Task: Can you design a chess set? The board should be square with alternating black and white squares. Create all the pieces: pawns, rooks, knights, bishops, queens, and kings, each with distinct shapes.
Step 3453:
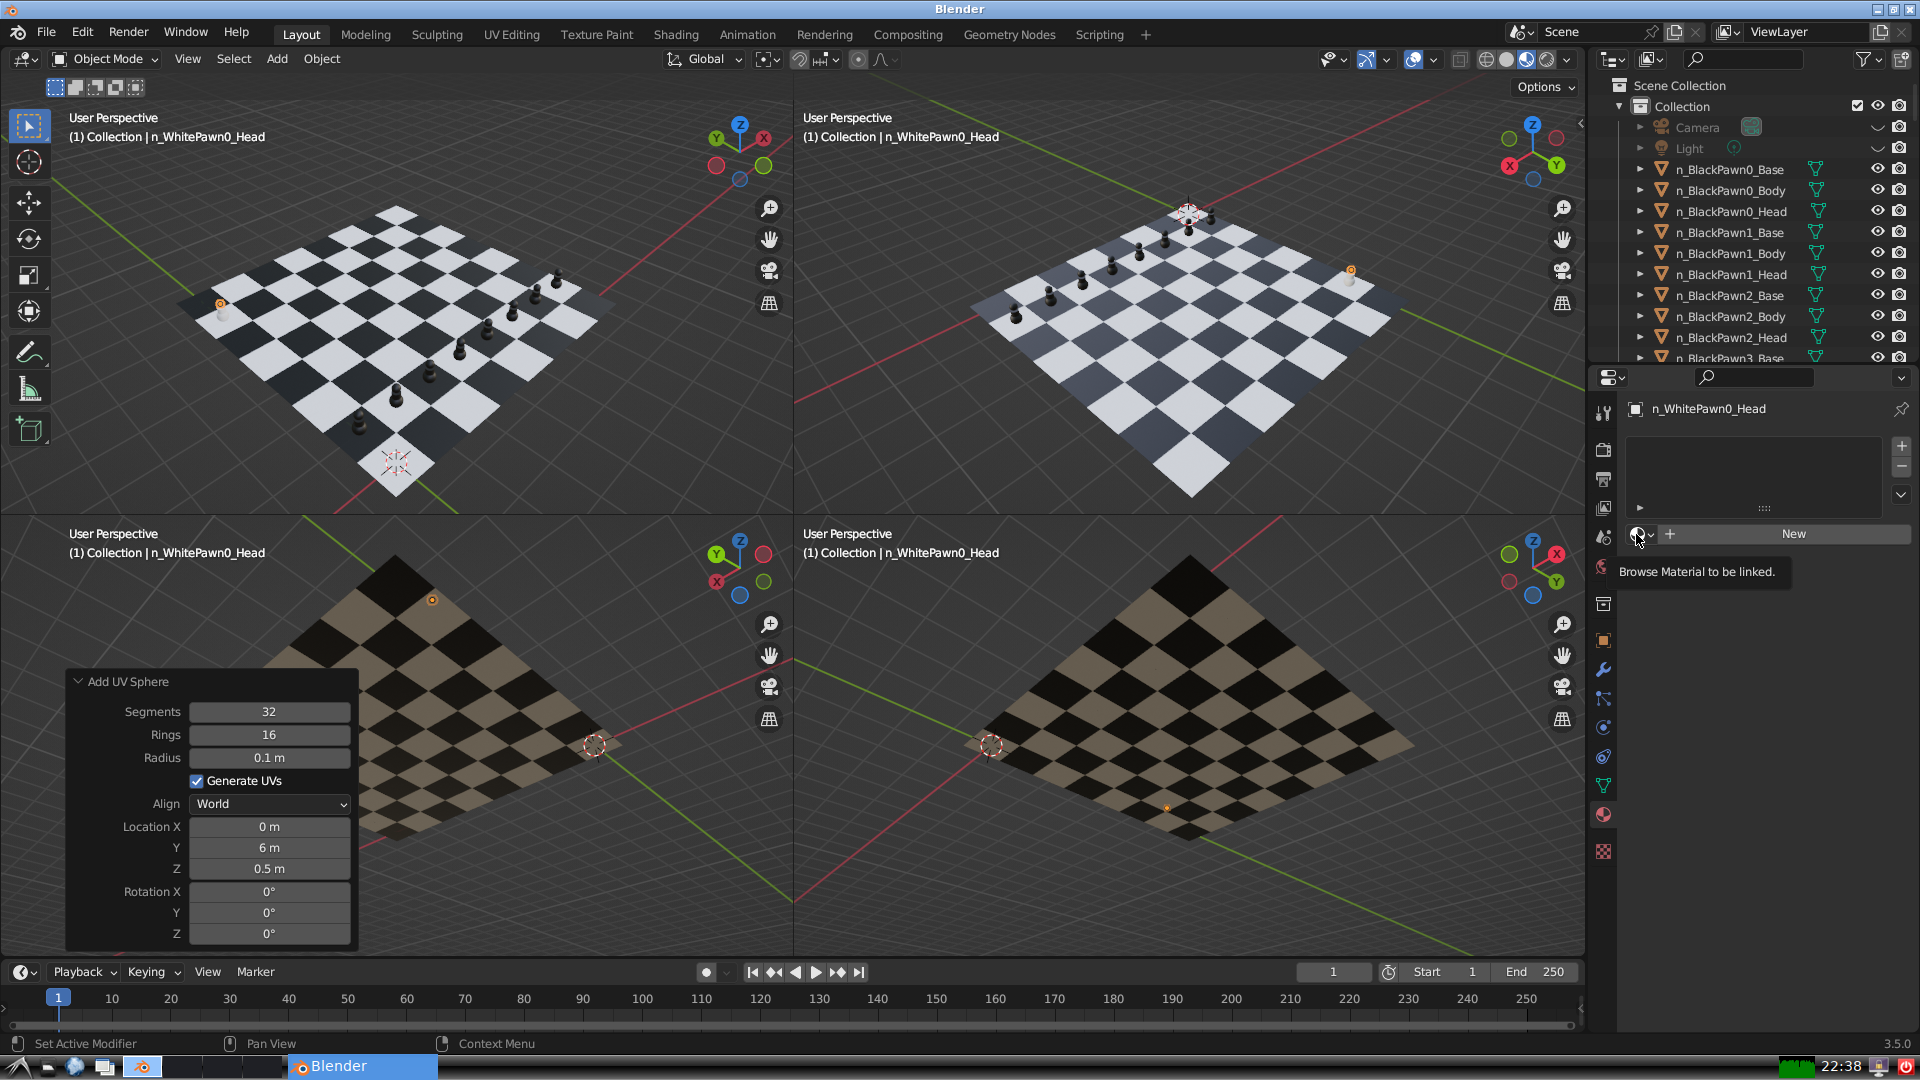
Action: click: no